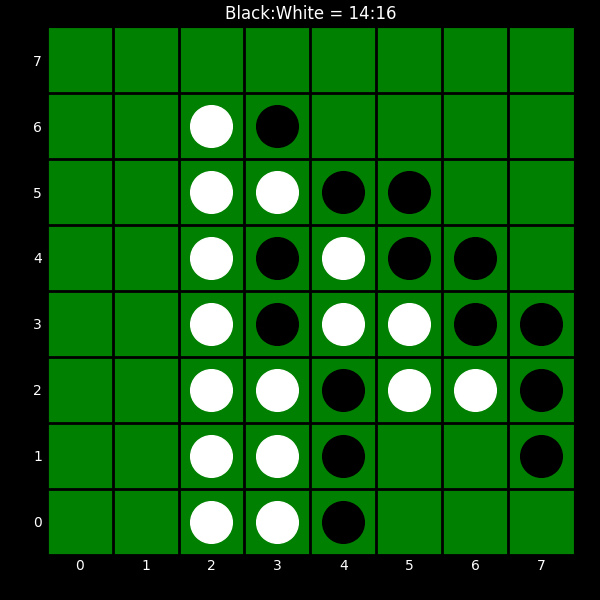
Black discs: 14
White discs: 16